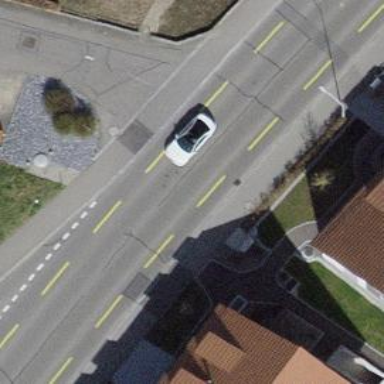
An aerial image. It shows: Secondary road with dedicated cycle lane.